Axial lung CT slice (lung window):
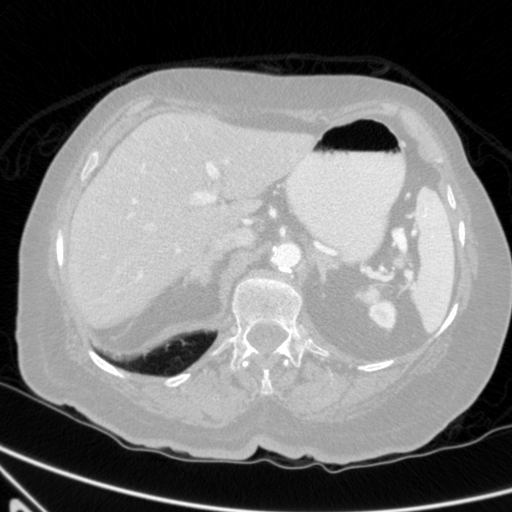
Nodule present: no